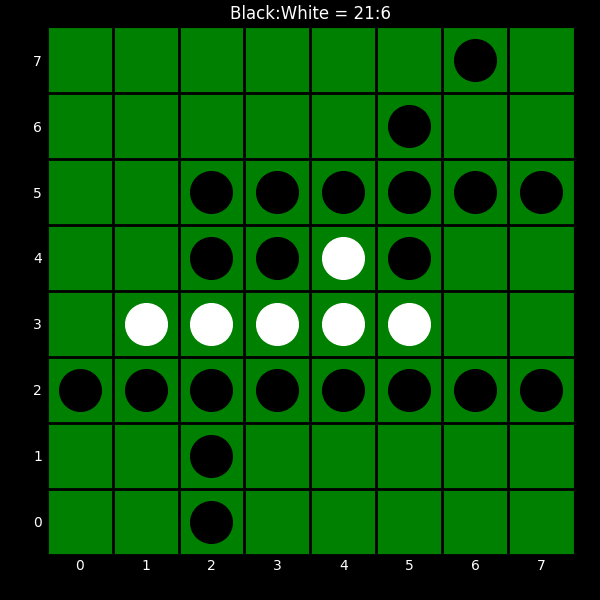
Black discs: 21
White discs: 6